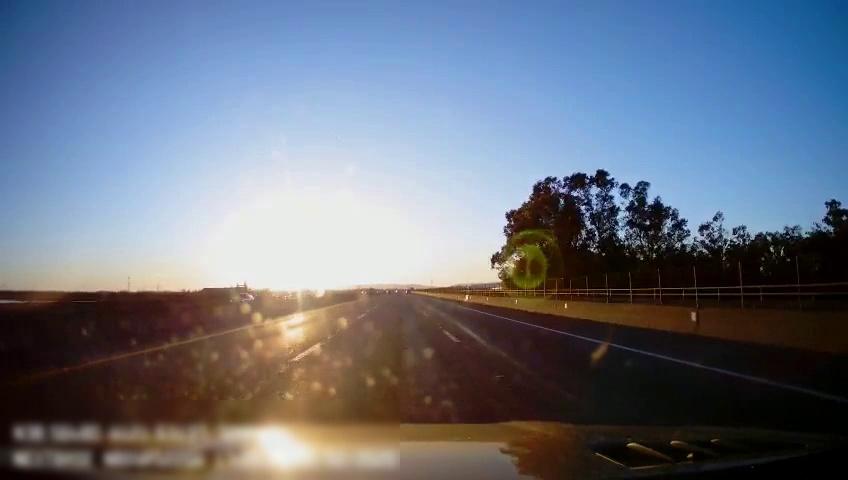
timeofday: Day
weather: Sunny
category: Drivable Space
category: Vehicles | SUV
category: Lanes | Alternate Lane
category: Lanes | Current Lane
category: Lanes | Current Lane
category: Lanes | Alternate Lane